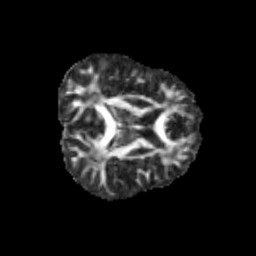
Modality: FA
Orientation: axial
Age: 12
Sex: female
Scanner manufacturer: siemens
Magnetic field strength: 3 T
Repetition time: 3.8 s
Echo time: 0.07 s